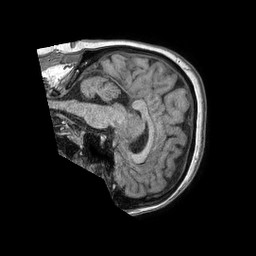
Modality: T1w
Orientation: sagittal
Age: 51
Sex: female
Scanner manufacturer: philips
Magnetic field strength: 1.5 T
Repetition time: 0.007578 s
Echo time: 0.003441 s